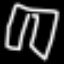
Label: pants